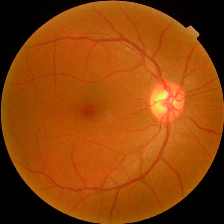
Diabetic retinopathy grade: No DR